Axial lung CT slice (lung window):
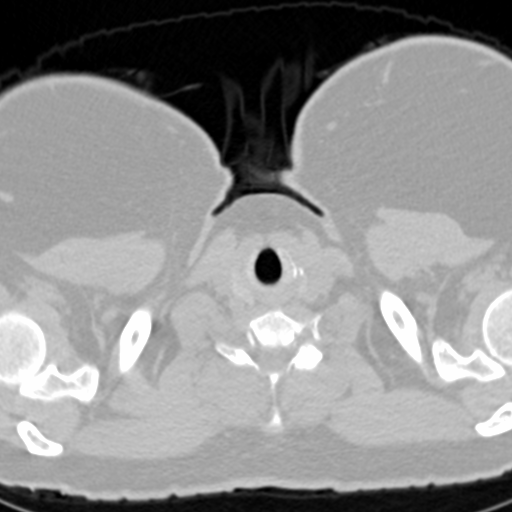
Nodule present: no